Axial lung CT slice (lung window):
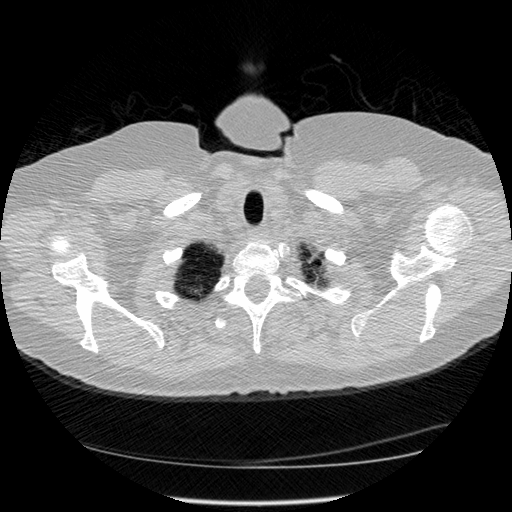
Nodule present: no